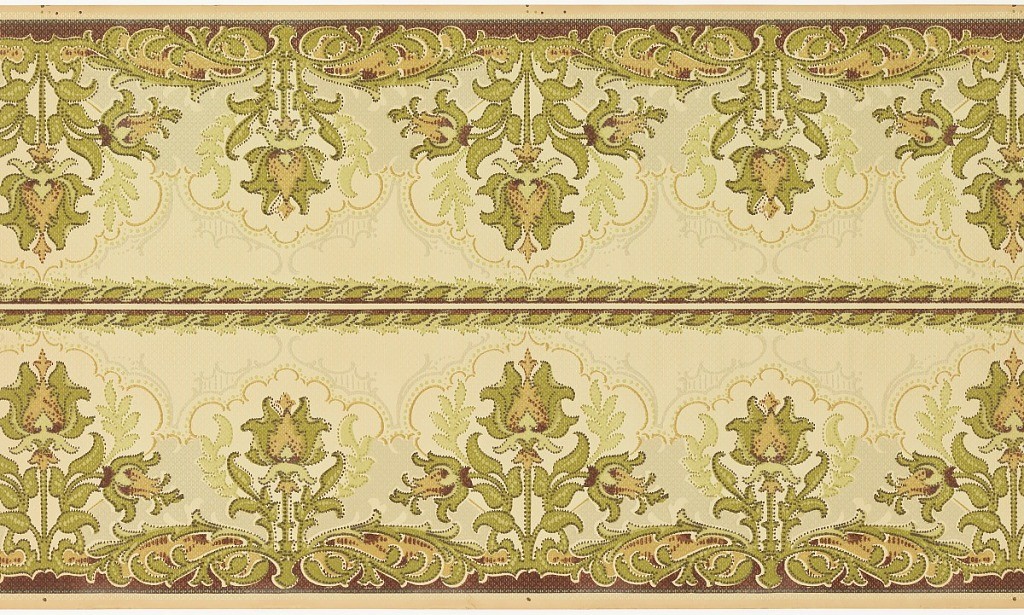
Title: Frieze
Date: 1905–1915
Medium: Machine-printed paper, ungrounded
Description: Printed two borders across the width. Stylized tulip motifs, group of three alternating with single tulip. Scrolling framework above and below.